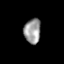
Tissue: prostate
Cell type: T cells
Senescence score: 0.2416
Nuclear area (px): 412
Mean DAPI intensity: 152.039